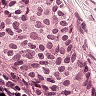
Metastatic tissue present: yes